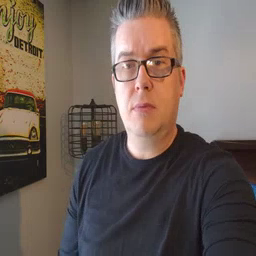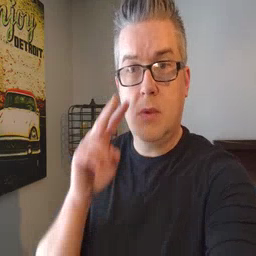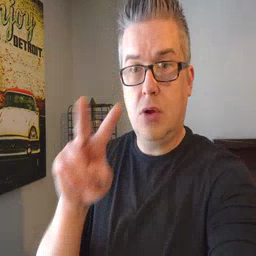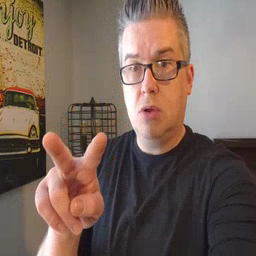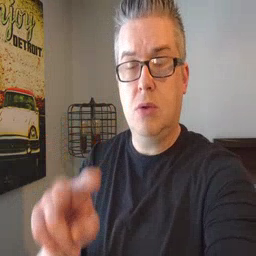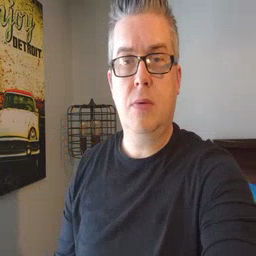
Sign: look